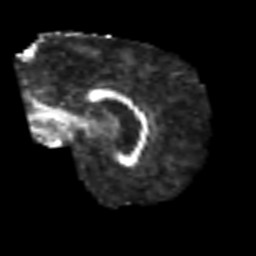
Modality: FA
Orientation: sagittal
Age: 63
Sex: male
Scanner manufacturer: siemens
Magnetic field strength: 3 T
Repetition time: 6.1 s
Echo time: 0.101 s